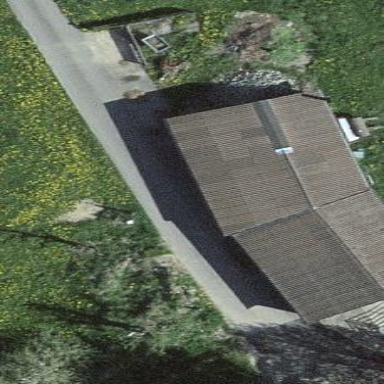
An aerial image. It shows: Farm auxiliary building.